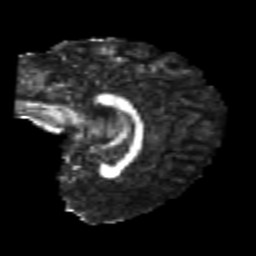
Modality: FA
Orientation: sagittal
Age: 22
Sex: female
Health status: healthy
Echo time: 0.074 s